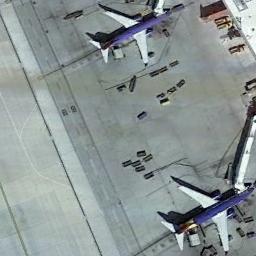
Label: airplane